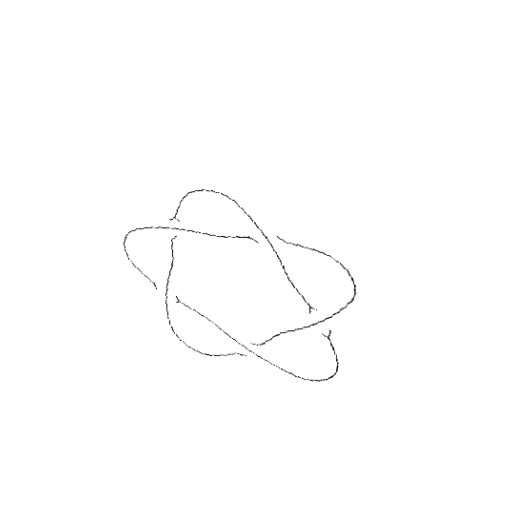
Crossing number: 5